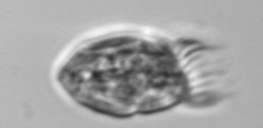
Label: Strombidium_morphotype1